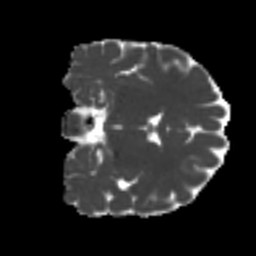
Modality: MD
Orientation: coronal
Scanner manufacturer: siemens
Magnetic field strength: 3 T
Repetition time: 4 s
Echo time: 0.0594 s